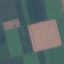
Label: AnnualCrop